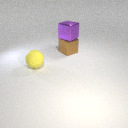
large brown metal cube below large purple metal cube